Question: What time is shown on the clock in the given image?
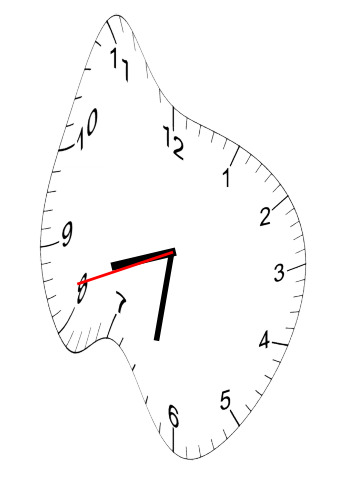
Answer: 08:31:42